Question: I am trying to <URL>. However, I am having trouble understanding a fundamental concept of the PE file format to fix it "correctly".
All the binaries I am merging have an entry without an Id or a Name:

The data in each of them appears to be the VS_VERSION_INFO struct.
'''
"b4VS_VERSION_INFOch ni ni?DVarFileInfo$TranslationU'StringFileInfo0004b0LCompanyNameJust A Programmer LLC\FileDescriptionAppDomainPowerShellRunner@FileVersion.9.4754.19766TInternalNameJustAProgrammer.ADPR.dll|,LegalCopyrightCopyright ©️ Just A Programmer LLC 2011-2012\OriginalFilenameJustAProgrammer.ADPR.dllTProductNameAppDomainPowershellRunnerDProductVersion.9.4754.19766HAssembly Version.9.4754.19766" string
'''
From everything I've read on , it seem that Resource Entries have either a name or an id.
'''
struct IMAGE_RESOURCE_DIRECTORY
{
long Characteristics;
long TimeDateStamp;
short MajorVersion;
short MinorVersion;
short NumberOfNamedEntries;
short NumberOfIdEntries;
}
'''
So my questions are:
- - -
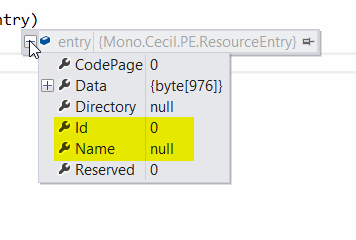
Answer: As a matter of fact, your statement "From everything I've read on IMAGE_RESOURCE_DIRECTORY, it seem that Resource Entries have either a name or an id." is correct! Items in the Resources Directory, ALWAYS have either an ID or a Name (in this order!).
Yes, the VS_VERSION_INFO is a member of the Resource Directory, its ID is 16.
No, it does not have a name (since it is a built-in resource type).
here below, a snaphost of Truecrypt image showing its Version Info Resource item (using CFF Explorer)